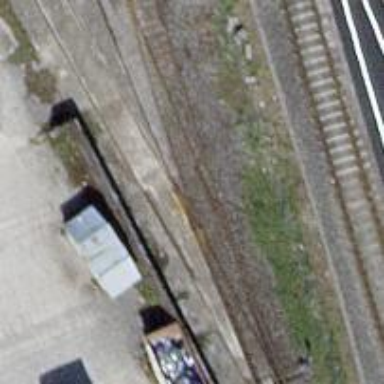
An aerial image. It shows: Single track railway in yard.